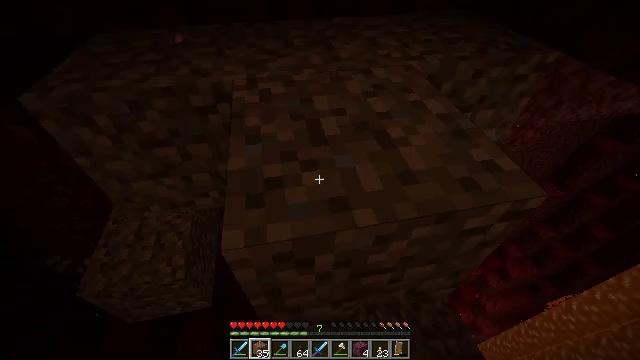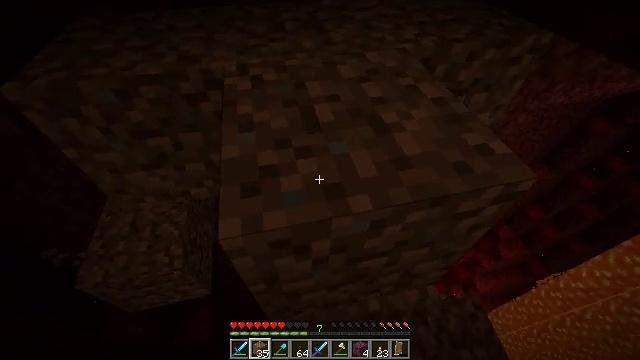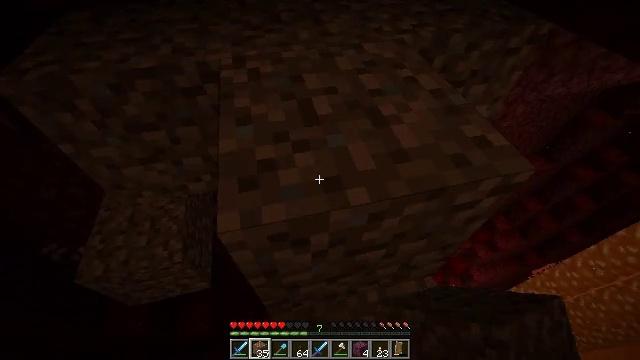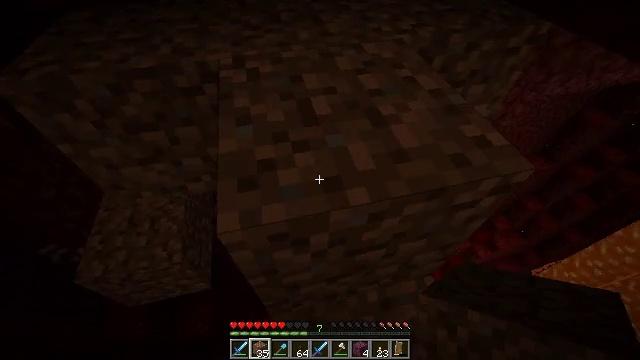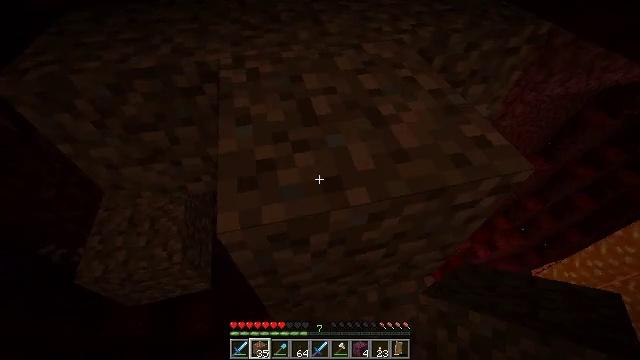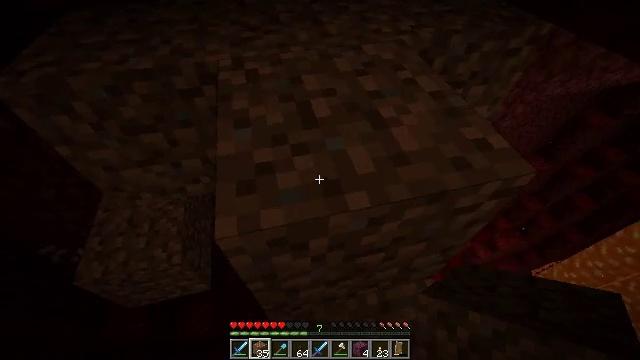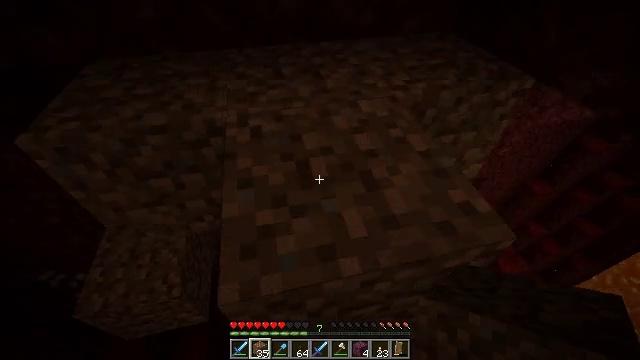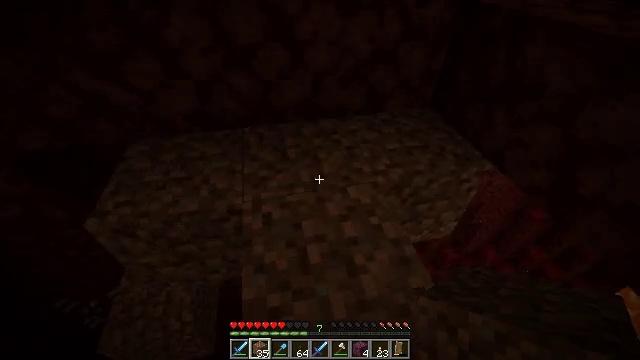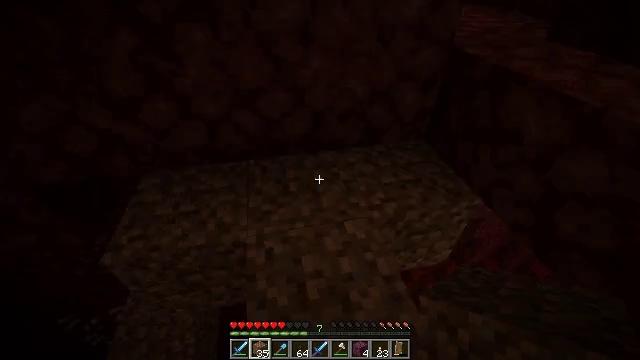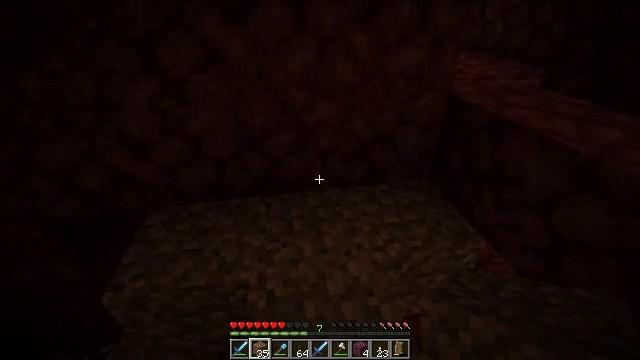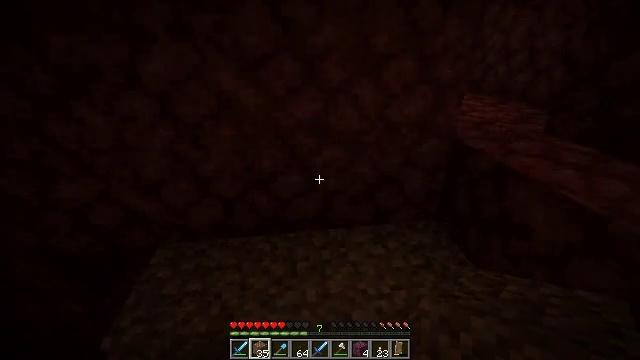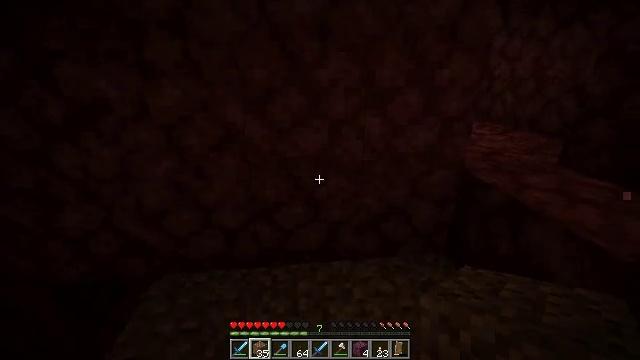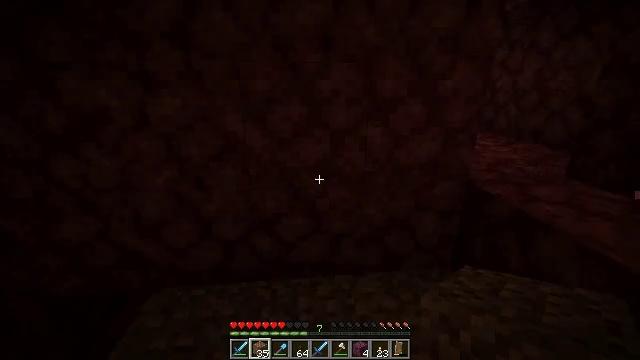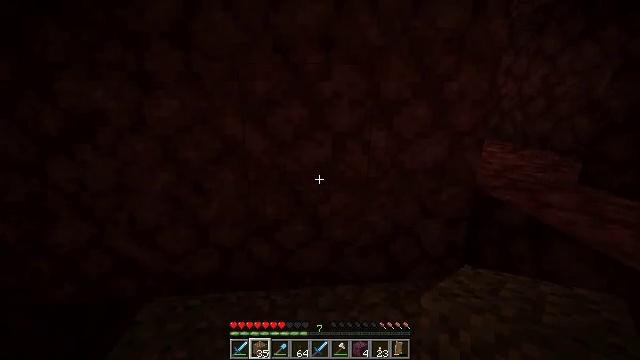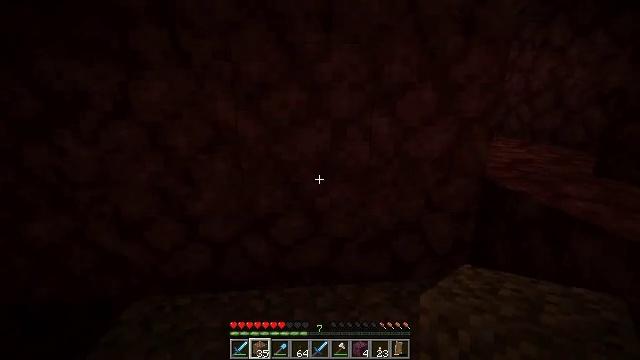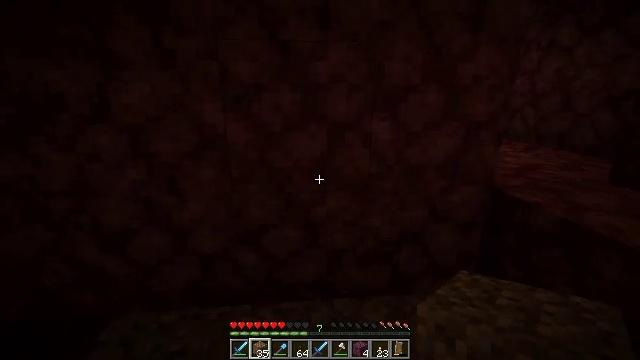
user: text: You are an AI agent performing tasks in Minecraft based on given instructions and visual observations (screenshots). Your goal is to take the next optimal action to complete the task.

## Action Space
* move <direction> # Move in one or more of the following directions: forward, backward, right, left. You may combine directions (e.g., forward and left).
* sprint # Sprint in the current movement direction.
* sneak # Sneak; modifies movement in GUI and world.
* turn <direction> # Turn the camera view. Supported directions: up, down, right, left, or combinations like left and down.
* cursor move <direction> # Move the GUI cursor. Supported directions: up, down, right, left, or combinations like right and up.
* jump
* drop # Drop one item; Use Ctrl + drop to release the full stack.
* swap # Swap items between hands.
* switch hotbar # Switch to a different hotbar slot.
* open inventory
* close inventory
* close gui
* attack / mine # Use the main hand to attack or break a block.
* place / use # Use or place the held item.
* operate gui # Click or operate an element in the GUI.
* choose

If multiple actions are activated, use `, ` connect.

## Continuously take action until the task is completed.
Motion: motion action
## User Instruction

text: Produce crimson planks using crimson stems.
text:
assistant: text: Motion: turn right and down
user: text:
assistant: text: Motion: turn down
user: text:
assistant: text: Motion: no_op
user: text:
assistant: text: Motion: no_op
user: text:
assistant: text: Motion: move forward
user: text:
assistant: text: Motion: move forward, turn up, jump
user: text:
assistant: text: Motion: move forward, turn up, jump
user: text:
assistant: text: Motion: move forward, turn up, jump
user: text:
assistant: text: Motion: move forward, turn left and up, jump
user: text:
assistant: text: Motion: move forward, turn left and up, jump
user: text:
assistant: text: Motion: move forward, turn left and up
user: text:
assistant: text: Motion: move forward, turn up
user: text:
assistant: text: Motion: move forward, turn up
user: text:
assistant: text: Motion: no_op
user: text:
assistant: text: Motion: no_op
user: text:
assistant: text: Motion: no_op
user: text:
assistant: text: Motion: no_op
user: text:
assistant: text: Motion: turn right
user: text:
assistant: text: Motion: turn right
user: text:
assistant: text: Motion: turn right and down
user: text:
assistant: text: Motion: turn right and down
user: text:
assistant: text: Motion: turn right and down
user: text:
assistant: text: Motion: turn down
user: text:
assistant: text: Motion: turn left and up
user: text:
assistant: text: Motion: turn up
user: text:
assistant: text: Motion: turn left
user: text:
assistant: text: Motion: no_op
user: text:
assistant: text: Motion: turn right
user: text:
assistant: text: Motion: turn right
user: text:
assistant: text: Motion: no_op